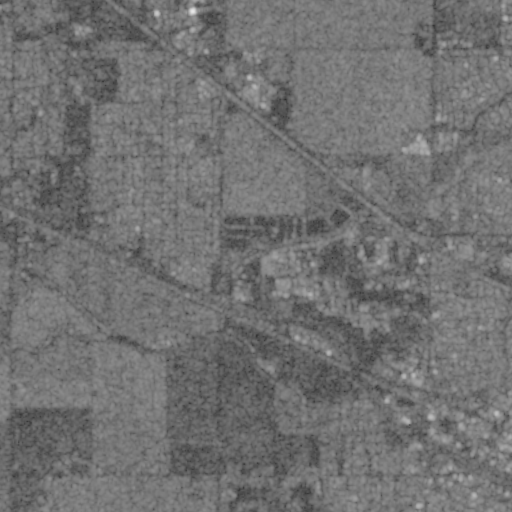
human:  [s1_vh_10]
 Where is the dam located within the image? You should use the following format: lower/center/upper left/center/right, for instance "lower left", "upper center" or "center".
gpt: The dam is located in the center left of the image.
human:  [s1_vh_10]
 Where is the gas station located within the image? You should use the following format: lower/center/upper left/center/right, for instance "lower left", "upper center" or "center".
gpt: The gas station is located in the lower right of the image.
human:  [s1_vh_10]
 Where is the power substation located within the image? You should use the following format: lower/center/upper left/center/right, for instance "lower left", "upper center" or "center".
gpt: The power substation is located in the center right of the image.
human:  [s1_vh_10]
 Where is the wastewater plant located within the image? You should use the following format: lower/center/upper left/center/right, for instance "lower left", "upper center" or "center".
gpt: The wastewater plant is located in the center of the image.
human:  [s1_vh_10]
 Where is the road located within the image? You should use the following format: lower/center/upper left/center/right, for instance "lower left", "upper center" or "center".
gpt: There is no road in the image.

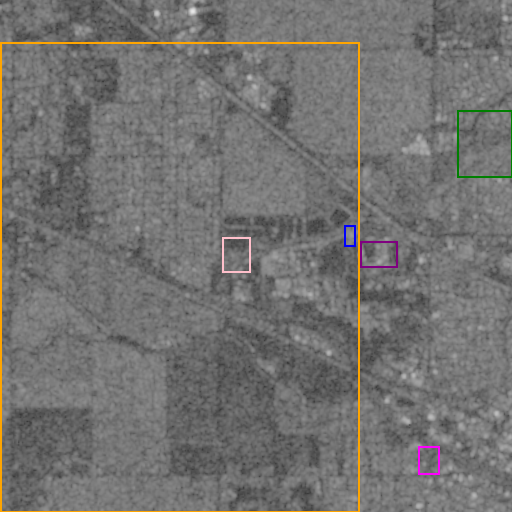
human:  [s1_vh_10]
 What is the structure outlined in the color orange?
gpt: The structure outlined in orange is a crop field.
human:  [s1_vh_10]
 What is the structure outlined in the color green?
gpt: The structure outlined in green is a park.
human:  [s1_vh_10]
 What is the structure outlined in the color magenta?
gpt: The structure outlined in magenta is a parking lot.
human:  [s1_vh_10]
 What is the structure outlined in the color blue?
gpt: The structure outlined in blue is a power substation.
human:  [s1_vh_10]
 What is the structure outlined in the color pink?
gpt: The structure outlined in pink is a wastewater plant.
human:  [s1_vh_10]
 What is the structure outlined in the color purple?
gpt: The structure outlined in purple is a building.
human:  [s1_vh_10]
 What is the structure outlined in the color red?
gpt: There is no red outline.